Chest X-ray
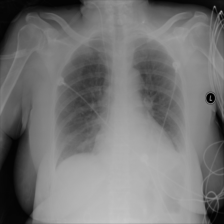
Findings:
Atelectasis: negative
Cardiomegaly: negative
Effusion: negative
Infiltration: negative
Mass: negative
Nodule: negative
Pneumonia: negative
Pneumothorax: negative
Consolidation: negative
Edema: negative
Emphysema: positive
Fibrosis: negative
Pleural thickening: negative
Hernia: negative